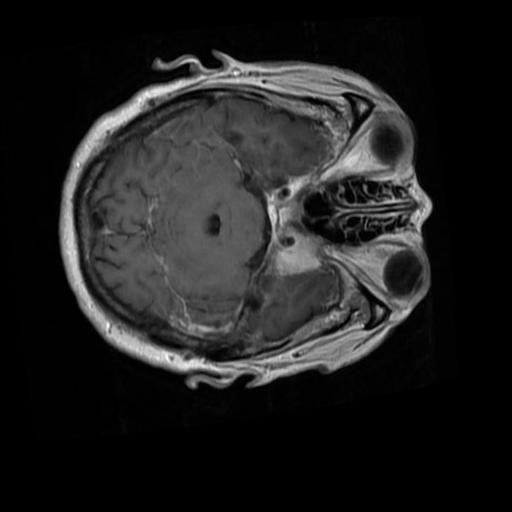
Label: brain_menin